Question: I have a userName(jeff) stored in a cookie when the user request the officer/user page if there is a userName in the i want show the user the officer/user details. I use an to get the details.
The request goes to the and gets the data however when i return the to the user the is . Therefore no data is bind to the object. The view is then empty. I would like to return to the user the object which has the officer/user data.
Under is my code and a screen shot of the request in firebug. Please tell me where i am going wrong.
'''
<script type="text/javascript">
function getCookie(name) {
var regexp = new RegExp("(?:^" + name + "|;\s*"+ name + ")=(.*?)(?:;|$)", "g");
var result = regexp.exec(document.cookie);
return (result === null) ? null : result[1];
}
var userName = getCookie("userName");
console.log(getCookie("userName"));
if(userName != null & userName != 'Guest'){
alert('Redirecting to get officer');
$.ajax({
type:'POST',
url:'getOfficer/'+ userName + '.htm',
contentType: "application/json",
async: false,
cache: false,
data:userName
});
}
'''
'''
@RequestMapping(value="getOfficer/{userName}.htm", method = RequestMethod.POST)
public ModelAndView getOfficer(@PathVariable String userName,@ModelAttribute Officers officer,
BindingResult result,ModelMap m,Model model,HttpServletRequest request,
HttpServletResponse response) {
logger.info("In get Officer by userName");
try{
model.addAttribute("officers",officerManager.getOfficer(userName));
}catch(Exception e){
logger.error("Exception In Officer Controller getOfficer/{userName} " + e.getMessage());
request.setAttribute("error",e.getMessage());
}
logger.info("about to return new officer_registration");
logger.info("Officer Badge Number is "+officer.getBadgeNo());
logger.info("Officer First and last name is "+officer.getfName() + " - " + officer.getlName());
return new ModelAndView("officer_registration");
}
'''
I noticed this line which states the model is null. Why?
'''
758511 [http-bio-8084-exec-9] DEBUG org.springframework.web.servlet.mvc.method.annotation.ServletInvocableHandlerMethod - Method [postOfficer] returned [ModelAndView: reference to view with name 'officer_registration'; model is null
758470 [http-bio-8084-exec-9] INFO com.crimetrack.web.OfficerController - In get Officer by userName
758470 [http-bio-8084-exec-9] INFO com.crimetrack.jdbc.JdbcOfficersDAO - Getting Officer in getOfficer(String userName)
758506 [http-bio-8084-exec-9] DEBUG org.springframework.jdbc.core.JdbcTemplate - Executing prepared SQL query
758506 [http-bio-8084-exec-9] DEBUG org.springframework.jdbc.core.JdbcTemplate - Executing prepared SQL statement [SELECT * FROM crimetrack.tblofficers WHERE userName = ?]
758506 [http-bio-8084-exec-9] DEBUG org.springframework.jdbc.datasource.DataSourceUtils - Fetching JDBC Connection from DataSource
758508 [http-bio-8084-exec-9] DEBUG org.springframework.jdbc.core.StatementCreatorUtils - Setting SQL statement parameter value: column index 1, parameter value [jeff], value class [java.lang.String], SQL type unknown
758510 [http-bio-8084-exec-9] DEBUG org.springframework.jdbc.datasource.DataSourceUtils - Returning JDBC Connection to DataSource
758511 [http-bio-8084-exec-9] INFO com.crimetrack.web.OfficerController - about to return new officer_registration
758511 [http-bio-8084-exec-9] INFO com.crimetrack.web.OfficerController - Officer Badge Number is null
758511 [http-bio-8084-exec-9] INFO com.crimetrack.web.OfficerController - Officer First and last name is null - null
758511 [http-bio-8084-exec-9] DEBUG org.springframework.web.servlet.mvc.method.annotation.ServletInvocableHandlerMethod - Method [postOfficer] returned [ModelAndView: reference to view with name 'officer_registration'; model is null]
758511 [http-bio-8084-exec-9] DEBUG org.springframework.web.method.support.InvocableHandlerMethod - Invoking [initBinder] method with arguments [org.springframework.web.servlet.mvc.method.annotation.ExtendedServletRequestDataBinder@b836456]
758512 [http-bio-8084-exec-9] DEBUG org.springframework.web.method.support.InvocableHandlerMethod - Method [initBinder] returned [null]
758512 [http-bio-8084-exec-9] DEBUG org.springframework.web.servlet.DispatcherServlet - Rendering view [org.springframework.web.servlet.view.JstlView: name 'officer_registration'; URL [/WEB-INF/jsp/officer_registration.jsp]] in DispatcherServlet with name 'crimetrack'
758512 [http-bio-8084-exec-9] DEBUG org.springframework.web.servlet.view.JstlView - Rendering view with name 'officer_registration' with model {officers=com.crimetrack.business.Officers@5f305001, org.springframework.validation.BindingResult.officers=org.springframework.validation.BeanPropertyBindingResult: 0 errors} and static attributes {}
758512 [http-bio-8084-exec-9] DEBUG org.springframework.web.servlet.view.JstlView - Added model object 'officers' of type [com.crimetrack.business.Officers] to request in view with name 'officer_registration'
758512 [http-bio-8084-exec-9] DEBUG org.springframework.web.servlet.view.JstlView - Added model object 'userName' of type [java.lang.String] to request in view with name 'officer_registration'
758512 [http-bio-8084-exec-9] DEBUG org.springframework.web.servlet.view.JstlView - Added model object 'org.springframework.validation.BindingResult.officers' of type [org.springframework.validation.BeanPropertyBindingResult] to request in view with name 'officer_registration'
758513 [http-bio-8084-exec-9] DEBUG org.springframework.beans.factory.support.DefaultListableBeanFactory - No bean named 'requestDataValueProcessor' found in org.springframework.beans.factory.support.DefaultListableBeanFactory@726b5b3c: defining beans [citizenManager,validateCitizenManager,citizenDao,citizenTypeManager,citizenTypeDao,markerManager,markerDao,crimeHotSpotManager,crimeHotSpotDao,crimeManager,crimeRegistrationValidation,crimeDao,colorManager,colorDao,monitoringTypeManager,monitoringTypeDao,monitoringManager,monitoringDao,ethnicityManager,ethnicityDao,crimeLevelManager,crimeLevelDao,crimeTypeManager,crimeTypeDao,statusManager,statusDao,crimeCategoryManager,crimeCategoryDao,maritalStatusManager,maritalStatusDao,occupationManager,occupationDao,officerManager,countryManager,countryDao,authenticationManager,loginDao,divisionManager,divisionDao,positionManager,positionDao,genderManager,genderDao,officerRegistrationValidation,validateUserManager,officerDao,dataSource,propertyConfigurer,transactionManager]; root of factory hierarchy
758513 [http-bio-8084-exec-9] DEBUG org.springframework.web.servlet.view.JstlView - Forwarding to resource [/WEB-INF/jsp/officer_registration.jsp] in InternalResourceView 'officer_registration'
758514 [http-bio-8084-exec-9] DEBUG org.springframework.beans.factory.support.DefaultListableBeanFactory - No bean named 'requestDataValueProcessor' found in org.springframework.beans.factory.support.DefaultListableBeanFactory@726b5b3c: defining beans [citizenManager,validateCitizenManager,citizenDao,citizenTypeManager,citizenTypeDao,markerManager,markerDao,crimeHotSpotManager,crimeHotSpotDao,crimeManager,crimeRegistrationValidation,crimeDao,colorManager,colorDao,monitoringTypeManager,monitoringTypeDao,monitoringManager,monitoringDao,ethnicityManager,ethnicityDao,crimeLevelManager,crimeLevelDao,crimeTypeManager,crimeTypeDao,statusManager,statusDao,crimeCategoryManager,crimeCategoryDao,maritalStatusManager,maritalStatusDao,occupationManager,occupationDao,officerManager,countryManager,countryDao,authenticationManager,loginDao,divisionManager,divisionDao,positionManager,positionDao,genderManager,genderDao,officerRegistrationValidation,validateUserManager,officerDao,dataSource,propertyConfigurer,transactionManager]; root of factory hierarchy
758528 [http-bio-8084-exec-9] DEBUG org.springframework.web.servlet.DispatcherServlet - Cleared thread-bound request context: org.apache.catalina.connector.RequestFacade@51dd475f
758528 [http-bio-8084-exec-9] DEBUG org.springframework.web.servlet.DispatcherServlet - Successfully completed request
'''
The userName is
This is from firebug and it shows the POST jeff.htm is returning data. I think the view being returned is incorrect.

'''
</head>
<body>
<form:form id="officerRegistration" name="officerRegistration" method="post" modelAttribute="officers" action="officer_registration.htm">
<ol>
<li>
<label>Badge No</label>
<form:input path="badgeNo" id="badgeNo" title="Enter a Valid Badge Number"
readonly="${badgeNoStatus}" class="formData" />
<form:errors path="badgeNo" class="errors" />
<label id="badgeNoErr"></label>
</li>
<li>
<form:label for="userName" path="userName">User Name</form:label>
<form:input path="userName" id="userName" title="Choose A Unique UserName"
readonly="${userNameStatus}" class="formData" />
<form:errors path="userName" class="errors" />
<label id="userNameErr"></label>
</li>
<li>
<label>Password</label>
<form:password path="password" id="password" class="formData" />
<form:errors path="password" class="errors" />
</li>
<li>
<label>Re-Enter Password</label>
<form:password path="password2" id="password2"
class="formData" />
<form:errors path="password2" class="errors" />
</li>
<li>
<label>e-Mail Address</label>
<form:input path="emailAdd" id="emailAdd" title="Enter eMail Address"
class="formData" />
<form:errors path="emailAdd" class="errors" />
</li>
<li>
<label>First Name</label>
<form:input path="fName" id="fName" title="Your First Name"
class="formData" />
<form:errors path="fName" class="errors" />
</li>
<li>
<label>Last Name</label>
<form:input path="lName" id="lName" title="Your Last Name"
class="formData" />
<form:errors path="lName" class="errors" />
</li>
<li>
'''
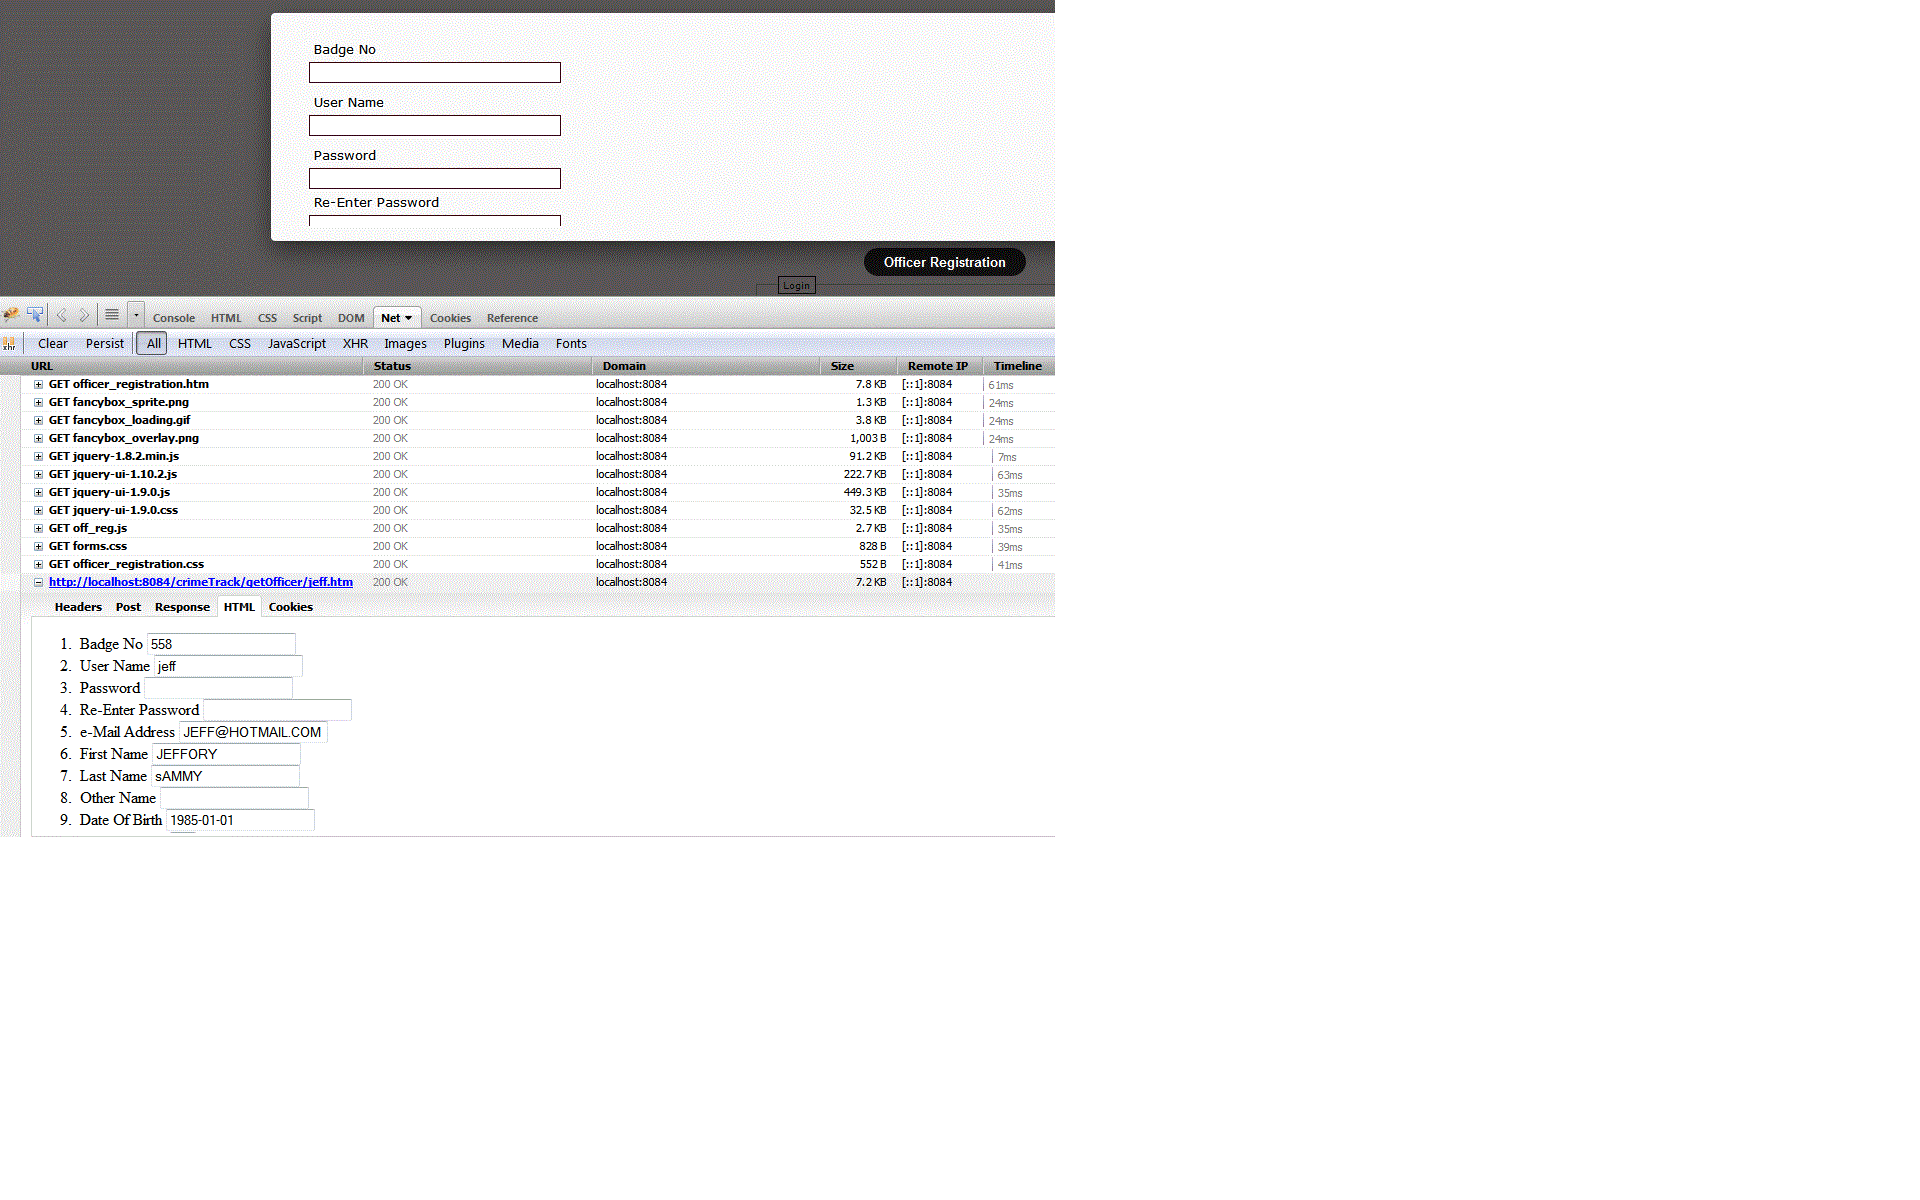
Answer: Looking at the last image in your question I can see that you are using jQuery and it looks like you are getting a response back containing HTML. I'm assuming that you are using jQuery to make the ajax-request (e.g. using '$.ajax' or '$.get'). Let's say you're using <URL>. Your js-code would look something like:
'''
function getOfficerInfo(officerUserName) {
var officerUrl = "/crimeTrack/getOffice/" + officerUserName + ".htm"
$.ajax({
url: officerUrl,
type: "GET"
});
}
'''
This would send a GET request to the server which would return the html that is showing in the response your viewing in the image. However, this code does not handle the response. In order to do that you would need to add a success field in the javascript object your are passing to the '$.ajax' function (OR you could use the fact that the '$.ajax' function returns a promise, but let's stick to the basics :) ).
'''
function getOfficerInfo(officerUserName) {
var officerUrl = "/crimeTrack/getOffice/" + officerUserName + ".htm"
$.ajax({
url: officerUrl,
type: "GET",
success: function(data) {
$("#form-container").html(data);
}
});
}
'''
When the ajax request is successfull the 'success' function will be called and the 'data' variable will hold the data in the response. Here I'm assuming you have some an element on the page with the id 'form-container' which content can be replaced with your html response.
Note that there is no error handling here so you should add a 'error' function also to handle timeouts, serverside errors etc.
Finally. I would recommend that you transfer the data as JSON and just update the values in the existing form. Spring has excellent support for returning JSON using the '@ResponseBody' annotation.